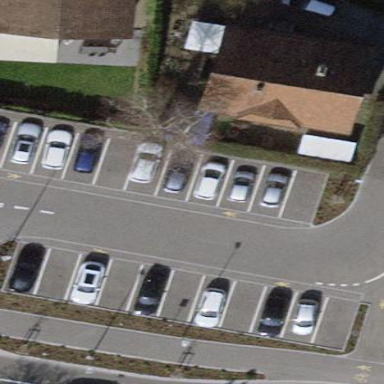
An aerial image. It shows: Parking area with asphalt surface.